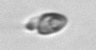
Label: Katodinium_or_Torodinium